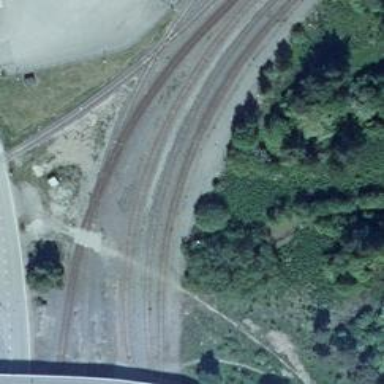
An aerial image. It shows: Disused railway spur line.